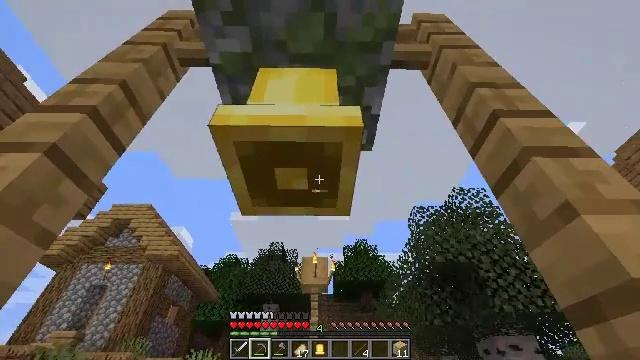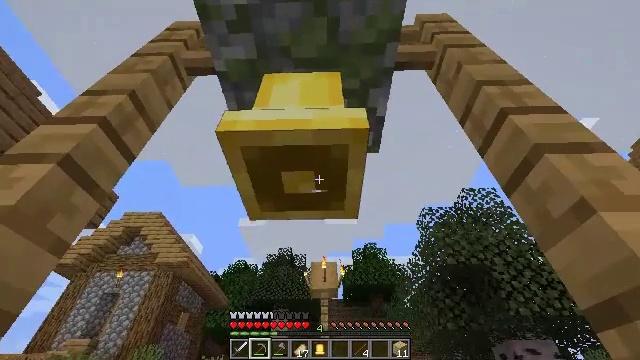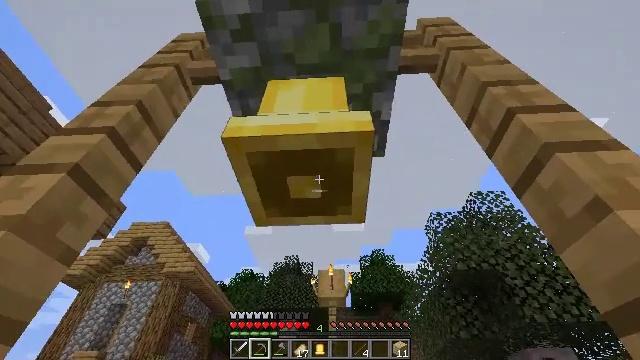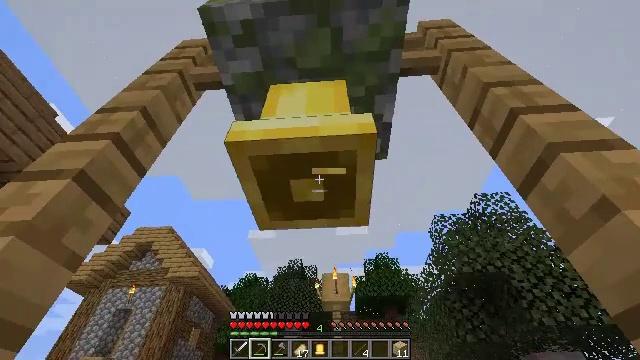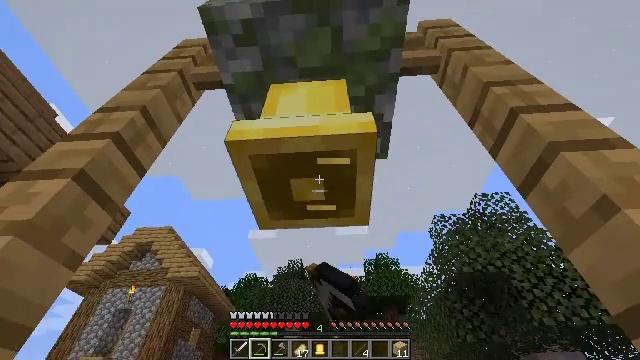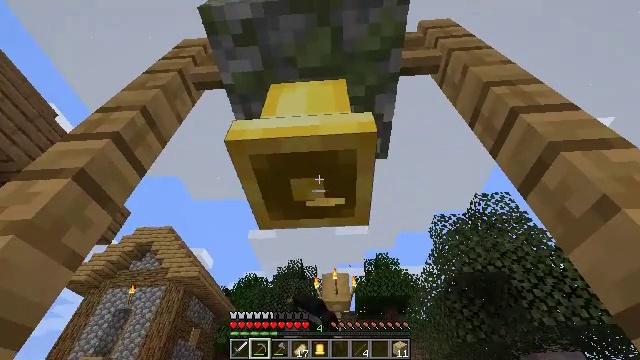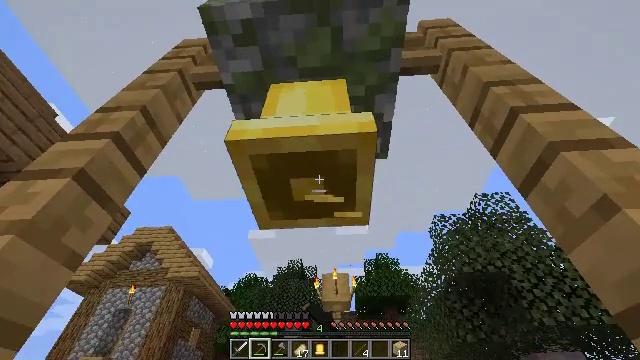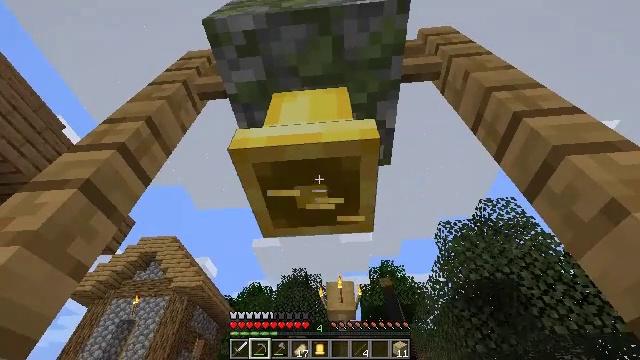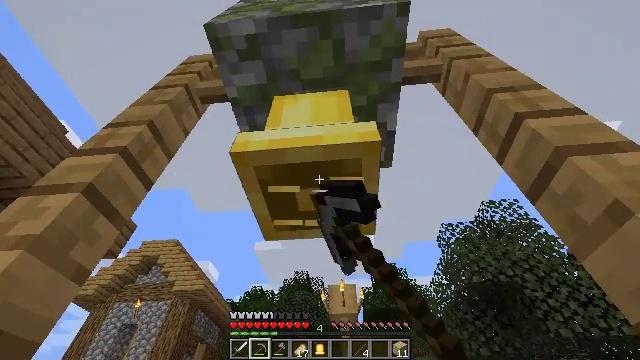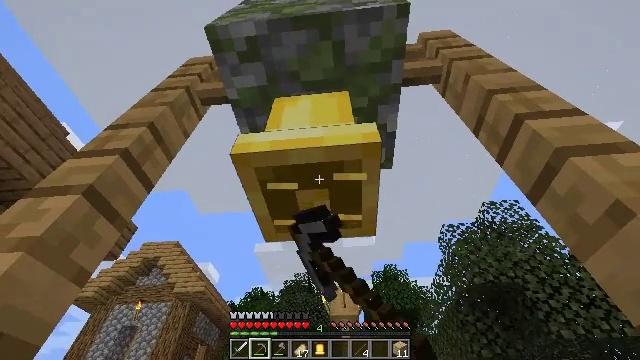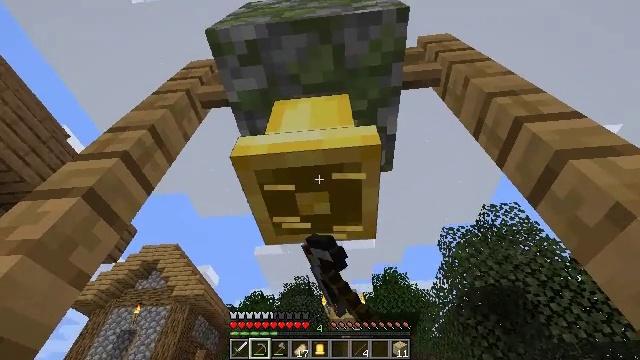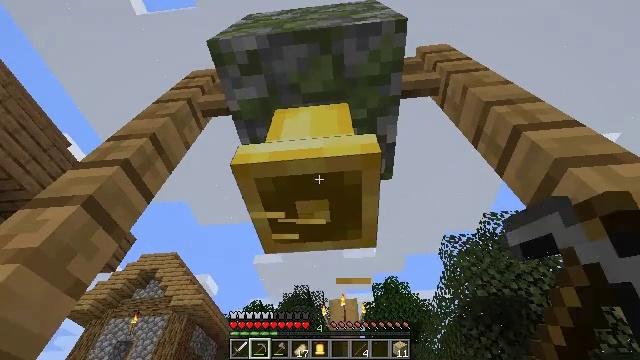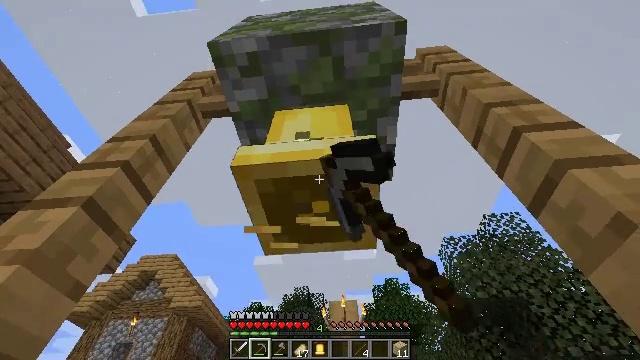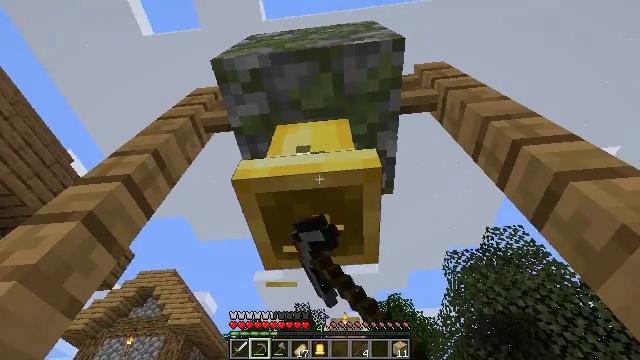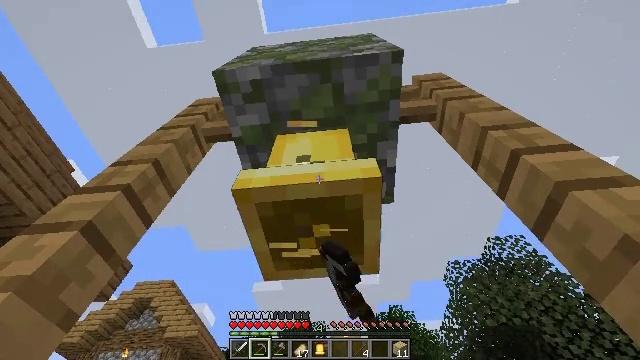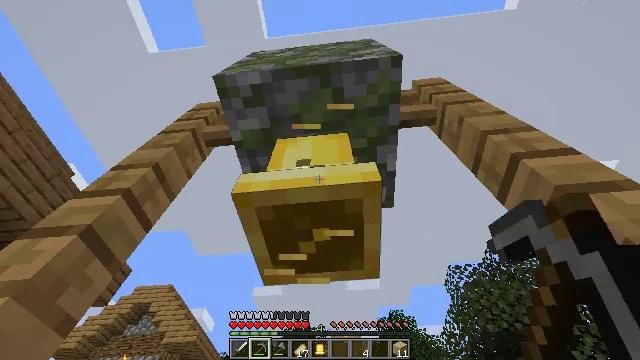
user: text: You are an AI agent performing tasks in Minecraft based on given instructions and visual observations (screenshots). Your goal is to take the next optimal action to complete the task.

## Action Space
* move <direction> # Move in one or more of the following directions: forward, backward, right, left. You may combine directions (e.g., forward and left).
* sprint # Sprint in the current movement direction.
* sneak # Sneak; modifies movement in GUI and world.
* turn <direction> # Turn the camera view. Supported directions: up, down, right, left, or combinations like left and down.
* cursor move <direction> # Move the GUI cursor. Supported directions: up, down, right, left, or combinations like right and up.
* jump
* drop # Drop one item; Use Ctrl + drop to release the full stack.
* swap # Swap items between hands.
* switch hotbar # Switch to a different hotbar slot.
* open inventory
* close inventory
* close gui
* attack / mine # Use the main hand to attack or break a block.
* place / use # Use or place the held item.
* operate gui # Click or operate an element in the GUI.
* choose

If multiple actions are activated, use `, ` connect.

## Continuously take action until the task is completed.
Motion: motion action
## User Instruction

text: Break the bell in the village.
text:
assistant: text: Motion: turn left, attack / mine
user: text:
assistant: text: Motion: turn left and up, attack / mine
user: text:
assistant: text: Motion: attack / mine
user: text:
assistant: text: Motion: attack / mine
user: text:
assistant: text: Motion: attack / mine
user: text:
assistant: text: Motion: attack / mine
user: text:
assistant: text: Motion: turn left and up, attack / mine
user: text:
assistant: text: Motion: attack / mine
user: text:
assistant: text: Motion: attack / mine
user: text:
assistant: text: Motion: attack / mine
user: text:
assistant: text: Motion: turn up, attack / mine
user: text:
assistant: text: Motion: attack / mine
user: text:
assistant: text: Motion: turn up, attack / mine
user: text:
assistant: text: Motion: turn up, attack / mine
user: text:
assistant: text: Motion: attack / mine
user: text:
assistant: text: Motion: attack / mine
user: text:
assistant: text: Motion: attack / mine
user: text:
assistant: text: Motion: attack / mine
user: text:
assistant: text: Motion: attack / mine
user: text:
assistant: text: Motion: attack / mine
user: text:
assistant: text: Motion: attack / mine
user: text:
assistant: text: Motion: attack / mine
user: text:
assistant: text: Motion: attack / mine
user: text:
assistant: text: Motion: attack / mine
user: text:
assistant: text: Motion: attack / mine
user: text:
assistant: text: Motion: attack / mine
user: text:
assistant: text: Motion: attack / mine
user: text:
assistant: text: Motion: attack / mine
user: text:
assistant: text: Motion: attack / mine
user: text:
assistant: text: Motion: attack / mine